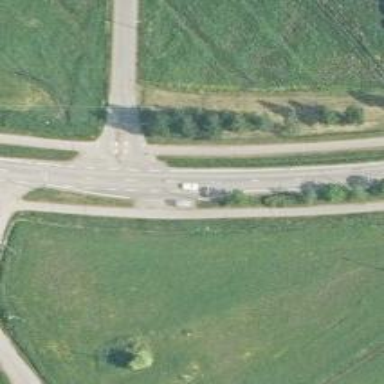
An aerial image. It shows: Crossing road.